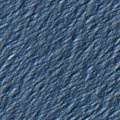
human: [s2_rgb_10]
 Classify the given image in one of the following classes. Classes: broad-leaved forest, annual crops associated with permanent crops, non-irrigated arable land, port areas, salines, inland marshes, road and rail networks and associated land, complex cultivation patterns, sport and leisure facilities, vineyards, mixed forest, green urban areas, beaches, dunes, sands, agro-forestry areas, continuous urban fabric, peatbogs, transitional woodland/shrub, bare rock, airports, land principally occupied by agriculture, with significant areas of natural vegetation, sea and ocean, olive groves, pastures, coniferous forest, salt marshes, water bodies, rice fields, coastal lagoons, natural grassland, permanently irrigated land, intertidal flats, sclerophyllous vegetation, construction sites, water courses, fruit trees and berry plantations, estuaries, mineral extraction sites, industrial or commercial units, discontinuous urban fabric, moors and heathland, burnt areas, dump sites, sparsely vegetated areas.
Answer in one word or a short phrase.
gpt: sea and ocean